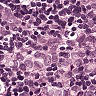
Metastatic tissue present: yes